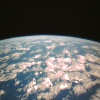
Label: cloud